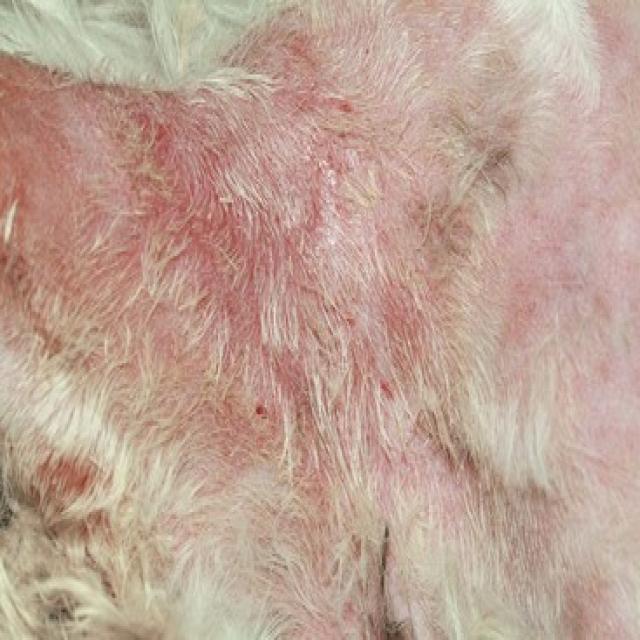
Canine fungal skin infection — characterized by alopecia, scaling, crusting, and circular lesions. Common agents include Malassezia and Candida species.